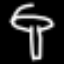
Label: mushroom